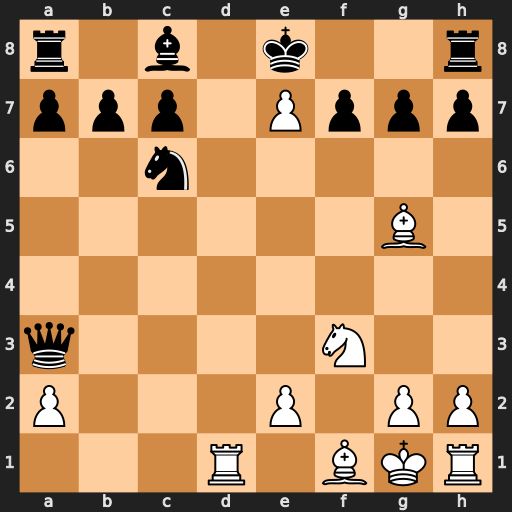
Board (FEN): r1b1k2r/ppp1Pppp/2n5/6B1/8/q4N2/P3P1PP/3R1BKR
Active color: w
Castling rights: kq
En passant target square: -
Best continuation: Rd8+ Nxd8 exd8=Q#